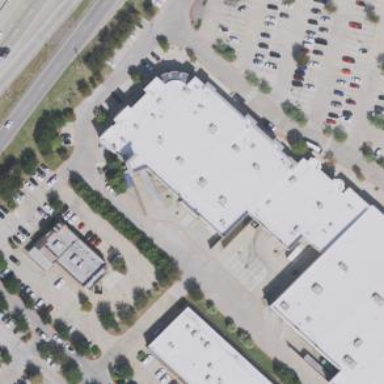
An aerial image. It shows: Building.